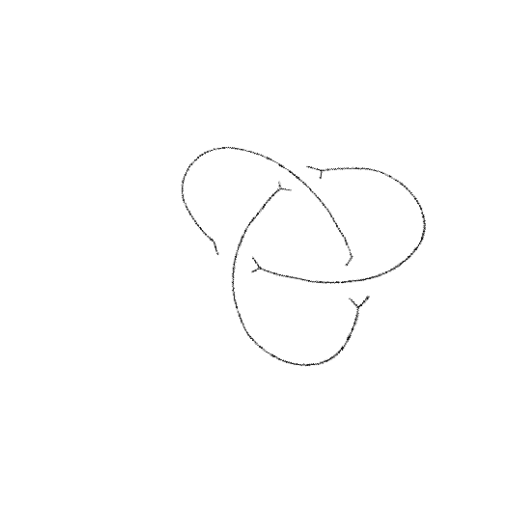
Crossing number: 3